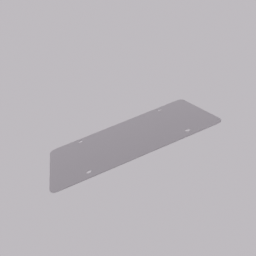
Label: mechanical